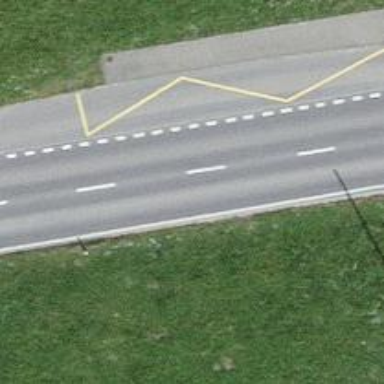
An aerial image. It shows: Bus stop with designated public transport stop position.